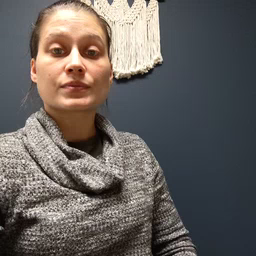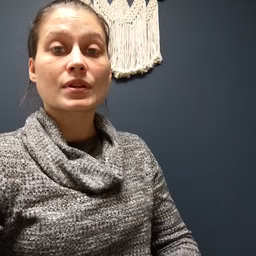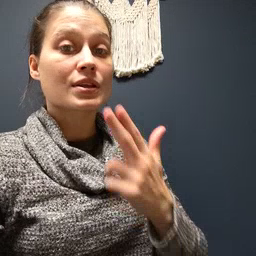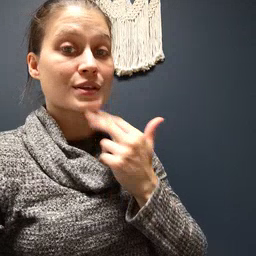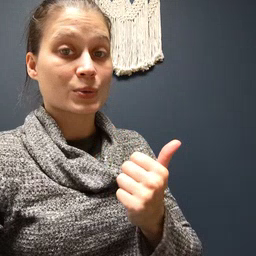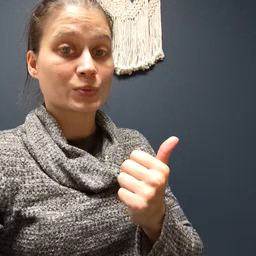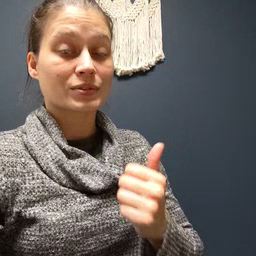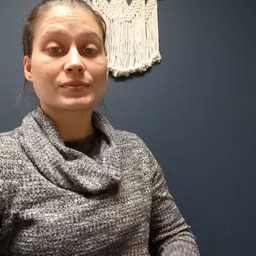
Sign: cute